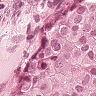
Metastatic tissue present: yes